Interaction volume radius: 10 \u00c5
Interaction volume height: 15 \u00c5
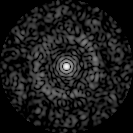
Disorder parameter: 0.8248